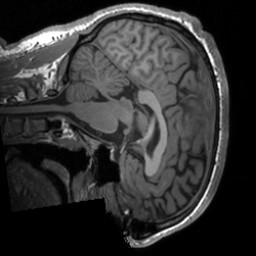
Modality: T1w
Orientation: sagittal
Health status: healthy
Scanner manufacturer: siemens
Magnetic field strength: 3 T
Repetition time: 1.9 s
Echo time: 0.00226 s